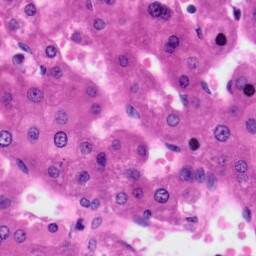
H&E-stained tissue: Liver